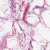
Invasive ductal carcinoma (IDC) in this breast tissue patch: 0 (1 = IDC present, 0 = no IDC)